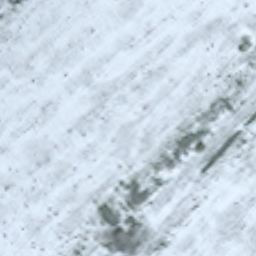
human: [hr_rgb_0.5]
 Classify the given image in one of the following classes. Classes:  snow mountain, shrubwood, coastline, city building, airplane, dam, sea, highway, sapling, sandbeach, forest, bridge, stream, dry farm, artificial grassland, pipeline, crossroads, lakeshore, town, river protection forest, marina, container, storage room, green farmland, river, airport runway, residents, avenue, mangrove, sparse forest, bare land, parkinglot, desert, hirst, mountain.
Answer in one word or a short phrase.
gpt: snow mountain